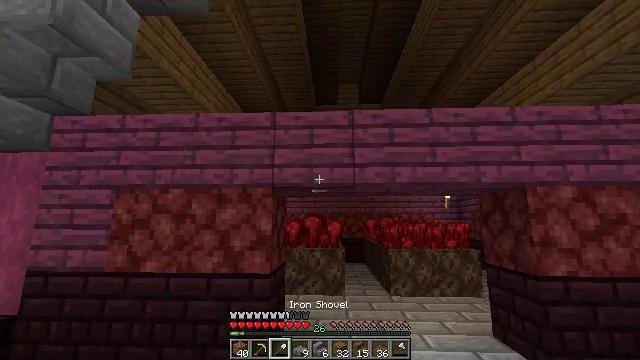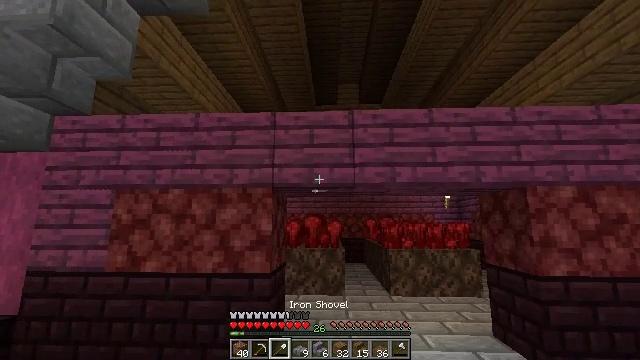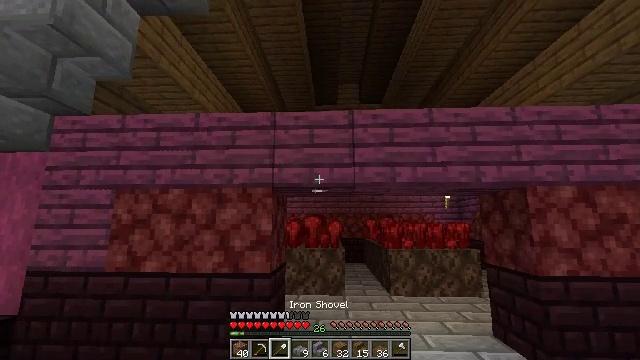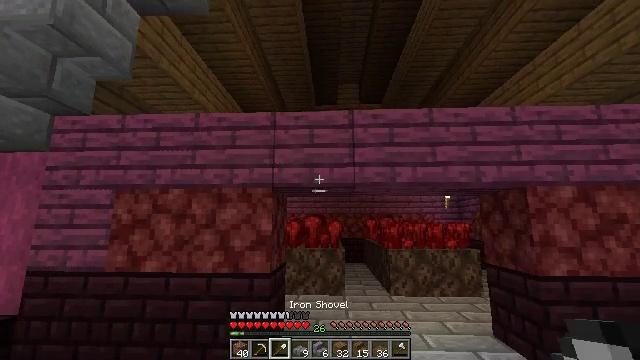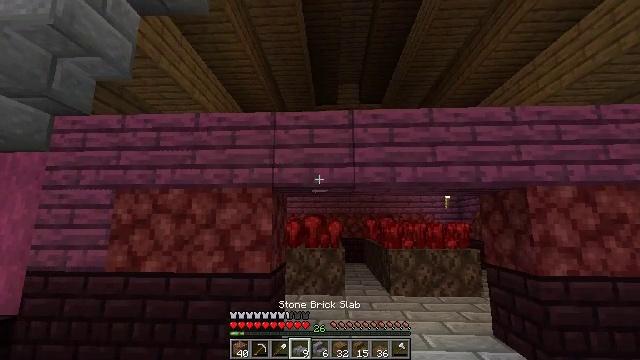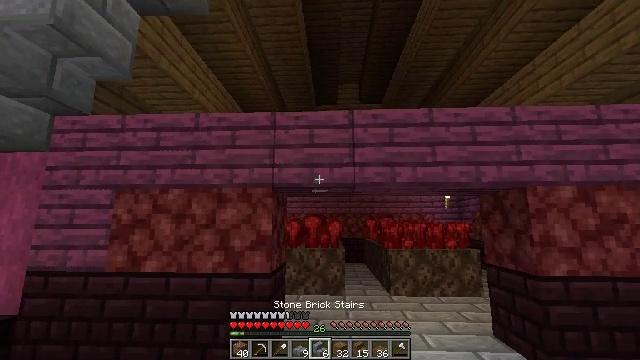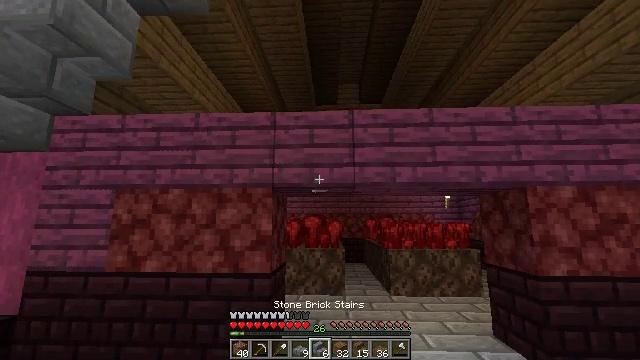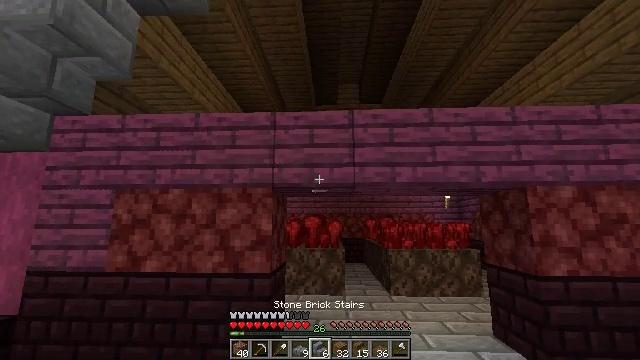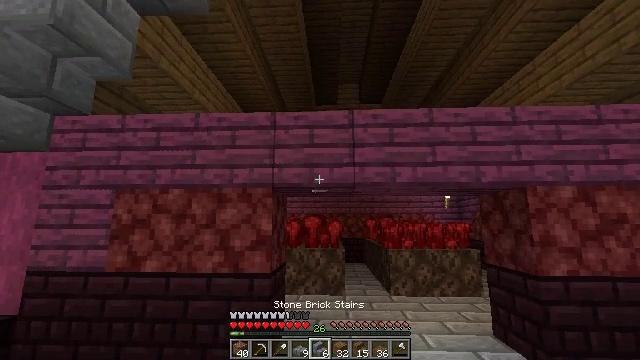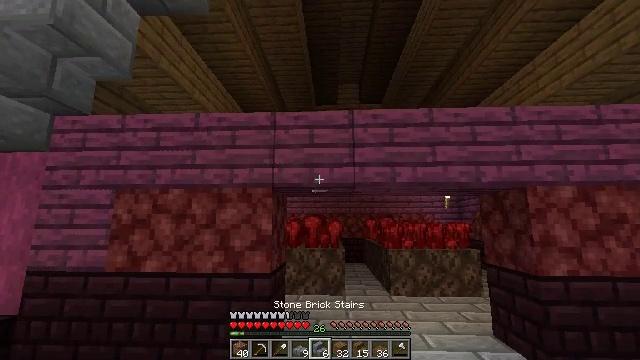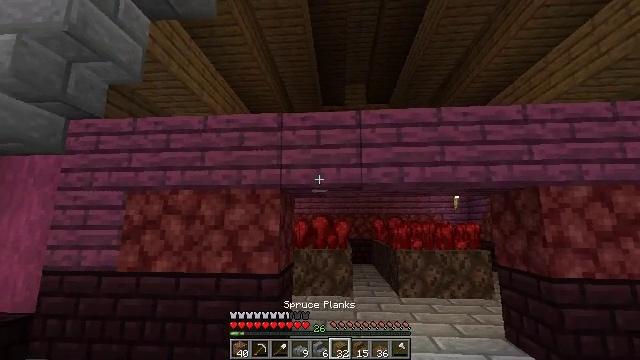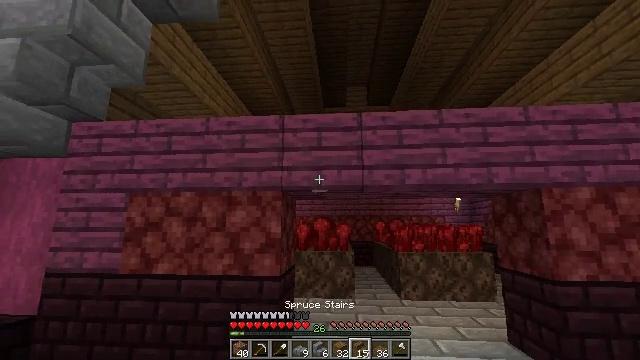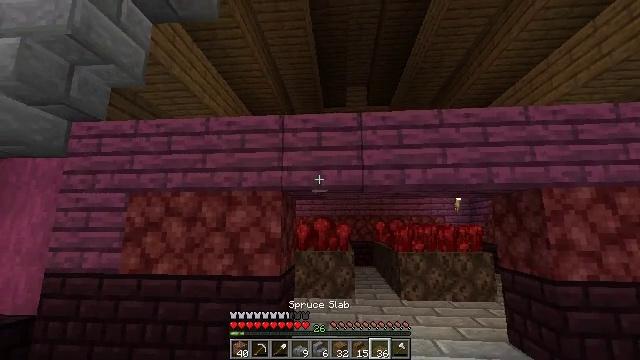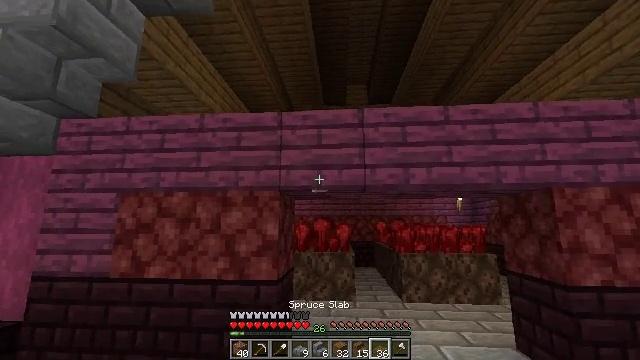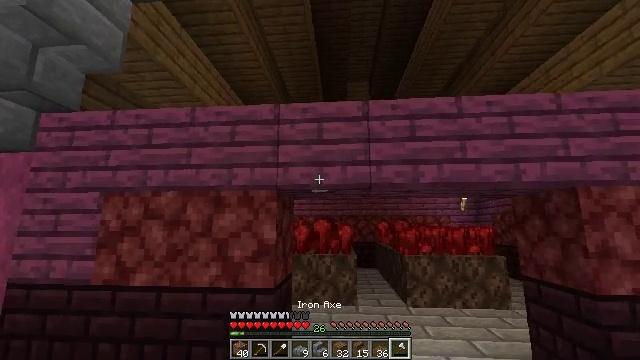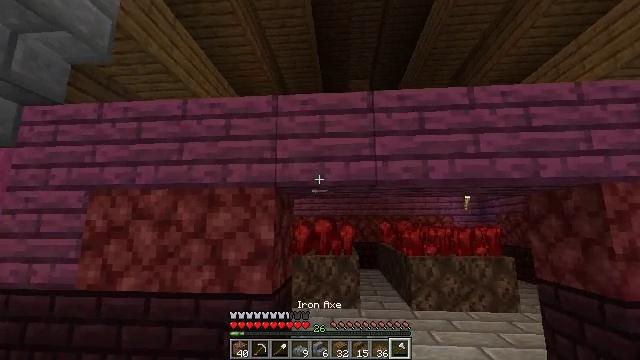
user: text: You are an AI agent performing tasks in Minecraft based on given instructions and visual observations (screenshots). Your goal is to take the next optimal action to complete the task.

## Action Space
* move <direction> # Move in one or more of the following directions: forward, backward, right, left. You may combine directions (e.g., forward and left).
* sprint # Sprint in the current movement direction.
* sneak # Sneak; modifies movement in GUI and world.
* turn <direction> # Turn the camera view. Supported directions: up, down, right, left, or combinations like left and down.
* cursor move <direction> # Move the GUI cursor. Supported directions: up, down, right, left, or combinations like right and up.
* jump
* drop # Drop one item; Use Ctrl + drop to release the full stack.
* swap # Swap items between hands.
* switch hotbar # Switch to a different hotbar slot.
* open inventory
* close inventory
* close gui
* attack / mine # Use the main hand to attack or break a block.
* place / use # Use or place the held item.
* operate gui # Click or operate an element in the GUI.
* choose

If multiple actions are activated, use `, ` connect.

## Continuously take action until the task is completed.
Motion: motion action
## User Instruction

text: Collect crimson planks from the environment.
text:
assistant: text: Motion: no_op
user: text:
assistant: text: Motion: no_op
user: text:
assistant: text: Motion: no_op
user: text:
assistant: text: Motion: no_op
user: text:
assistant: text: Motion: no_op
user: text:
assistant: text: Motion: no_op
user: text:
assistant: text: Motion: no_op
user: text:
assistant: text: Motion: no_op
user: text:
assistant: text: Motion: no_op
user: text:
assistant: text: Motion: turn left
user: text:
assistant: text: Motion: no_op
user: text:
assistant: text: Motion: move forward
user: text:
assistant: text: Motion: move forward
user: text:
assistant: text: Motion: move forward
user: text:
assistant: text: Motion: move forward
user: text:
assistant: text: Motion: no_op
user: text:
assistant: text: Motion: no_op
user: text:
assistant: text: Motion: no_op
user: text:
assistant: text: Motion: no_op
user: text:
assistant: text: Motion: no_op
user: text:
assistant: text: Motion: no_op
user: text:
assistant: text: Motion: no_op
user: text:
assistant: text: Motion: no_op
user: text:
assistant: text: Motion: turn up
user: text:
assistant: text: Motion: move forward, turn up
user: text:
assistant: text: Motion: move forward
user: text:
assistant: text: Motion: move forward, attack / mine
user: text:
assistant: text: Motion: move forward, attack / mine
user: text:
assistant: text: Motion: attack / mine
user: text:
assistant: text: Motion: attack / mine